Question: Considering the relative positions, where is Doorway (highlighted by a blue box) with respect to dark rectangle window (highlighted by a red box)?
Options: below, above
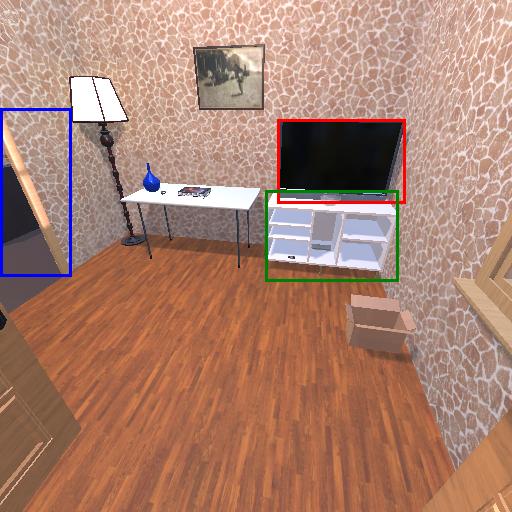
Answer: below